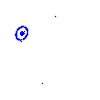
Particle: pion